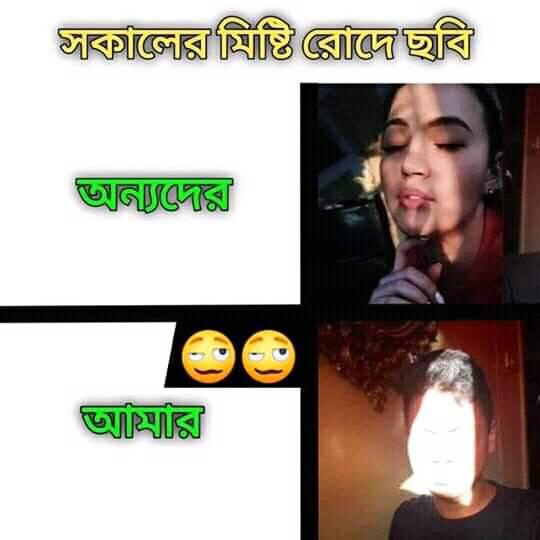
Caption: সকালের মিষ্টি রোদে ছবি     অন্যদের     আমার
Label: non-hate